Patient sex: F
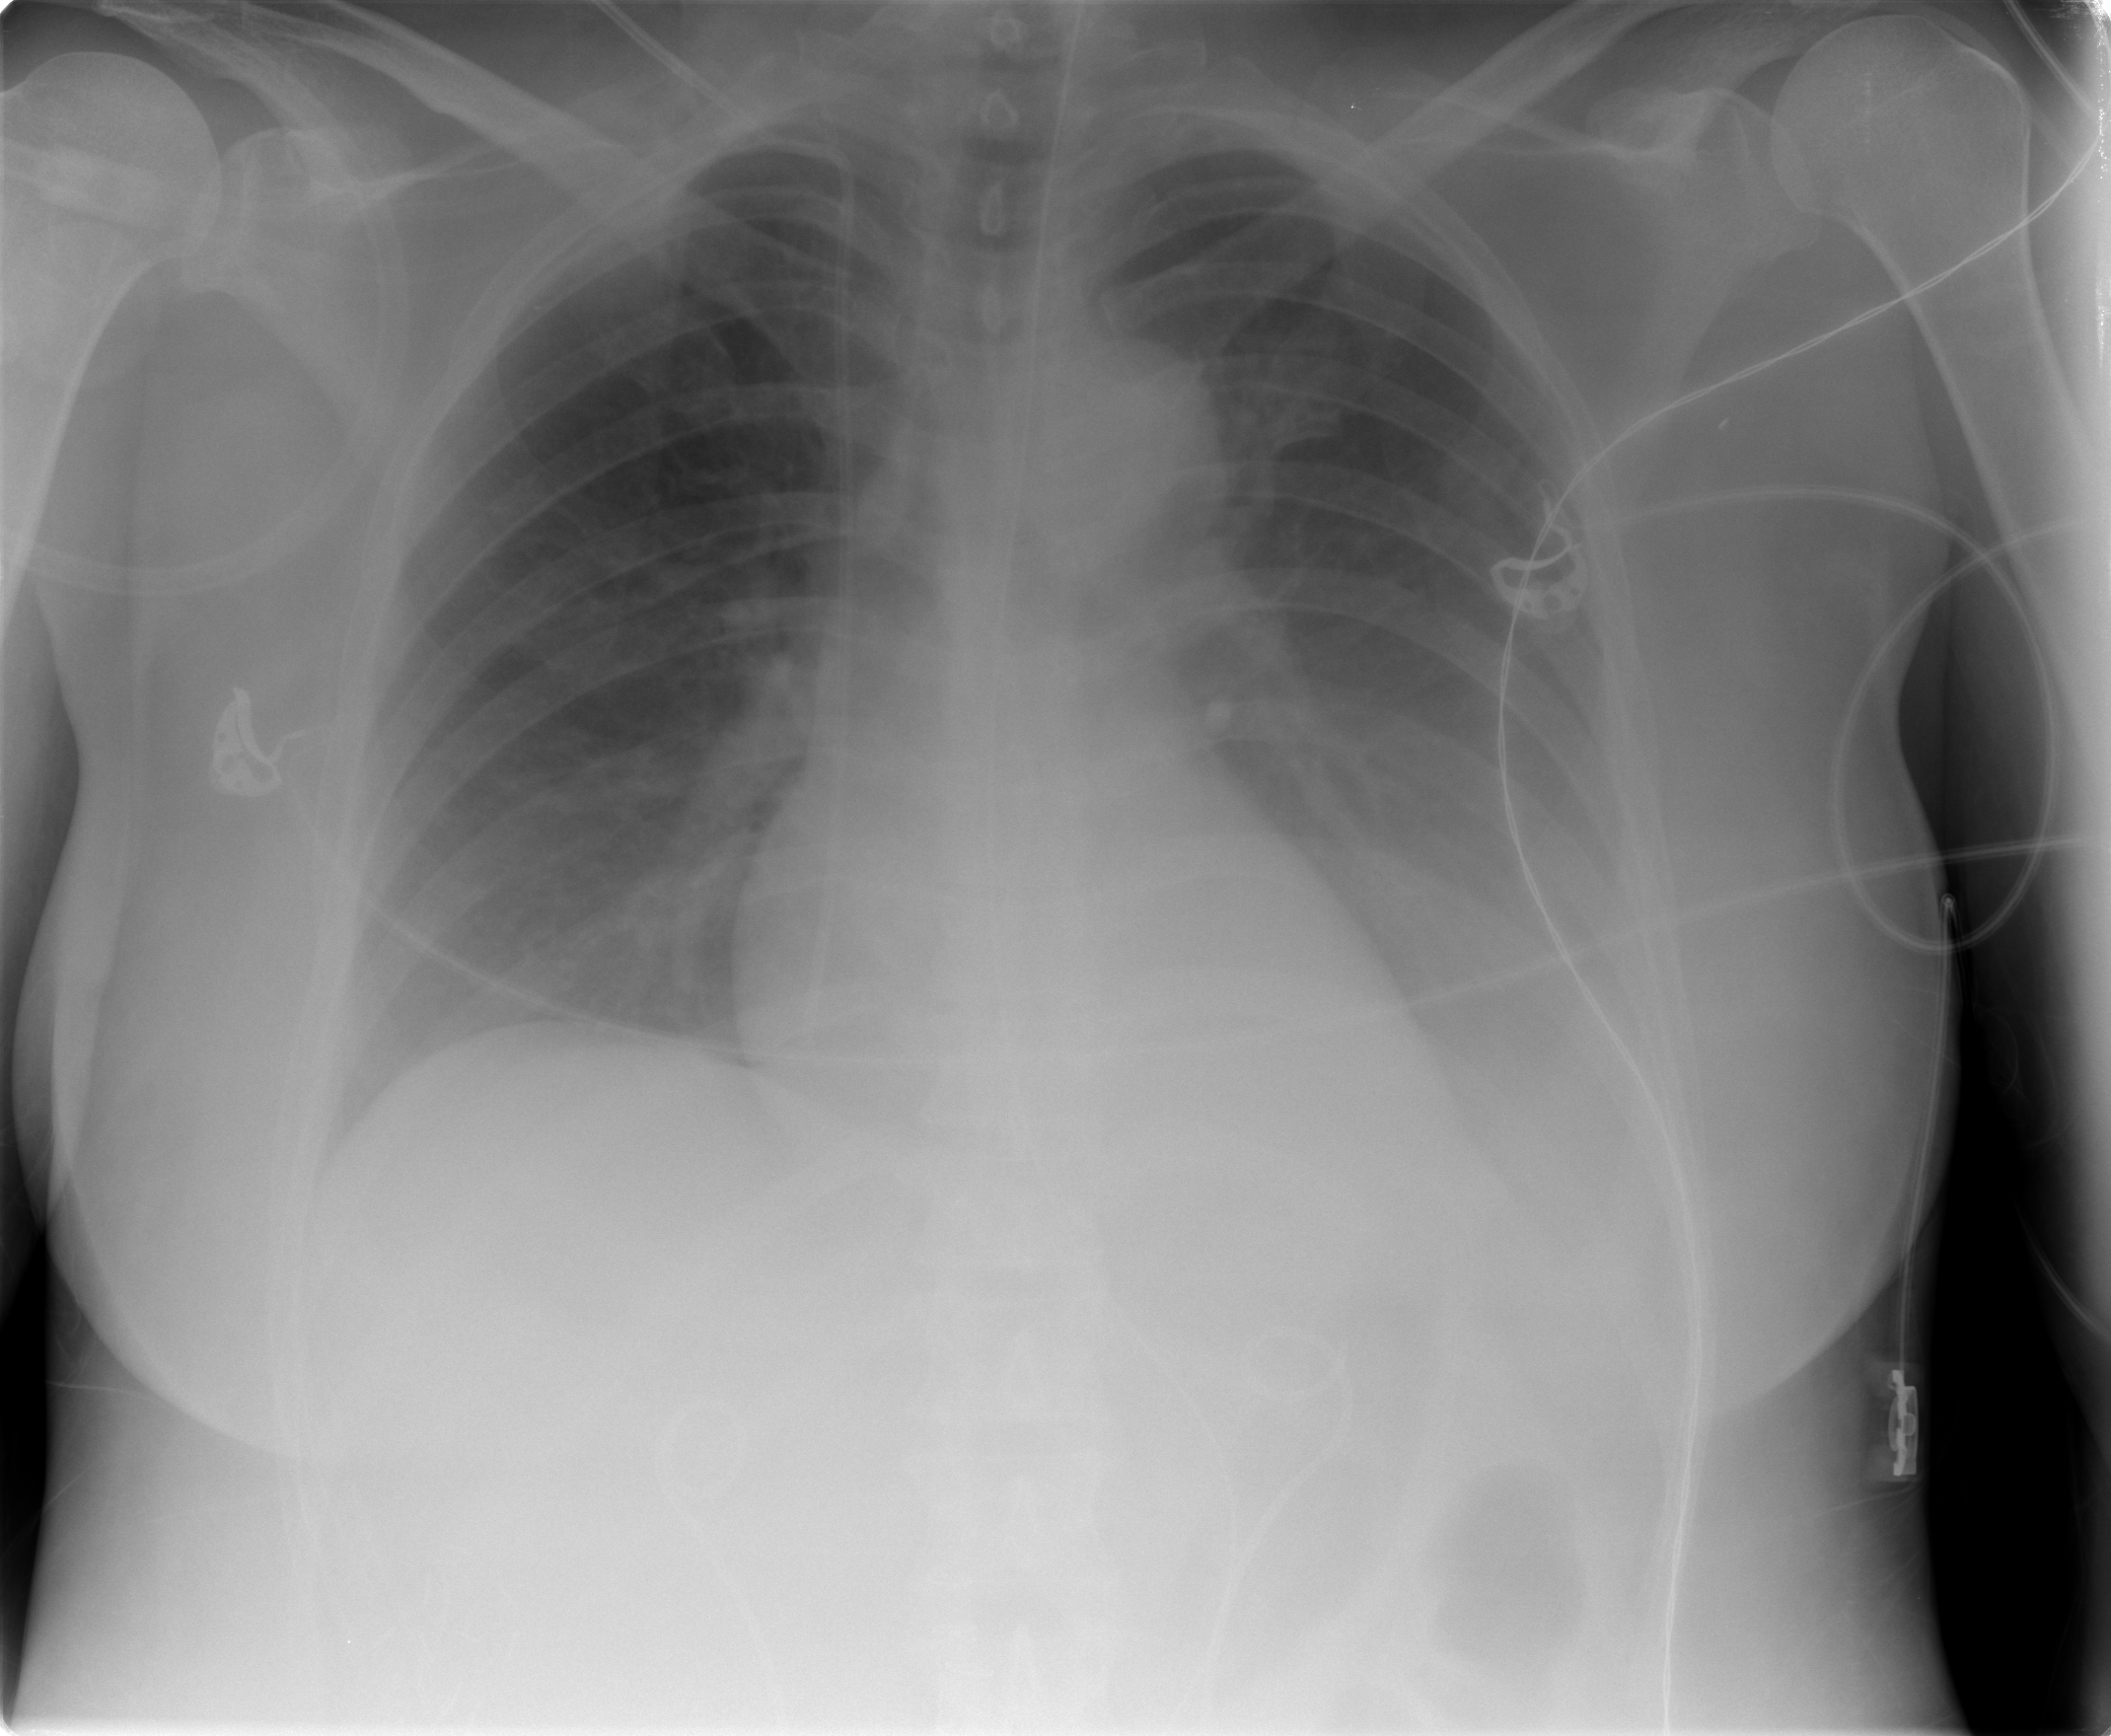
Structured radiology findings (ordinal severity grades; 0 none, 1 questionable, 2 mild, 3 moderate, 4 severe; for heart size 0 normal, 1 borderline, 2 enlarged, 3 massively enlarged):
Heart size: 0
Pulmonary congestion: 0
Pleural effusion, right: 0
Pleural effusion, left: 2
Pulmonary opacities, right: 0
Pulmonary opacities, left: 0
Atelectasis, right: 0
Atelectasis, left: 2